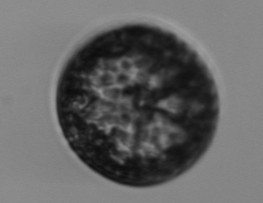
Label: Coscinodiscus